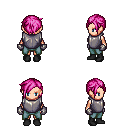
a pixel art fantasy rpg character, female body template, human, light skin, steel chest armor, teal pants, pink pixie cut hairstyle, metal gloves, black shoes, four views (front, back, left, right), 2x2 character sprite sheet, small pixel art, hard edges, no anti-aliasing